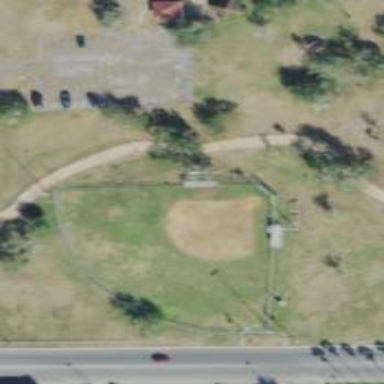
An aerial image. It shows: Baseball pitch for leisure land.